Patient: sex M, age 79
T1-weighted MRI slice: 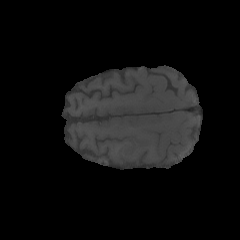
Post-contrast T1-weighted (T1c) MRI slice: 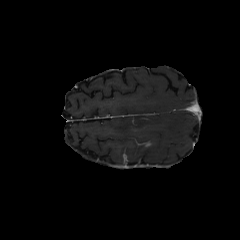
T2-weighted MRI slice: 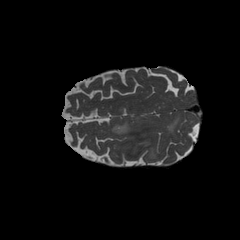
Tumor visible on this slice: yes
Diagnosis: Glioblastoma, IDH-wildtype
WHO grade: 4